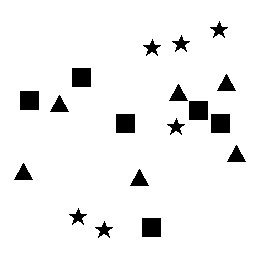
Squares: 6
Triangles: 6
Stars: 6
Total shapes: 18